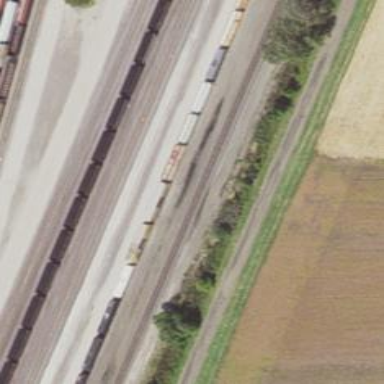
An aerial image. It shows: Railway yard.